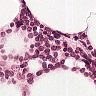
Metastatic tissue present: no